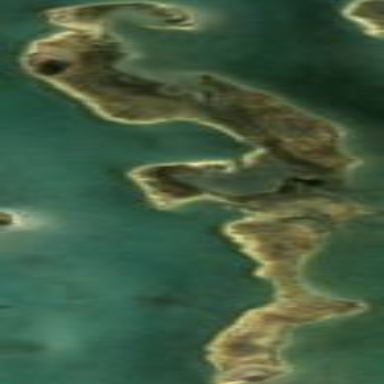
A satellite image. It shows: Island with natural coastline.